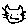
Label: cat